Question: I have an application with many fragments, and am trying to go from one fragment to another when a button is clicked.
The part I'm having trouble with is 'startActivity(new Intent(HomeFragment.this, FindPeopleFragment.class));'
'''
package info.androidhive.slidingmenu;
import info.androidhive.slidingmenu.HomeFragment;
import android.app.Fragment;
import android.content.Intent;
import android.os.Bundle;
import android.view.LayoutInflater;
import android.view.View;
import android.view.ViewGroup;
import android.widget.ImageButton;
import android.widget.Toast;
public class HomeFragment extends Fragment {
public HomeFragment() {
}
ImageButton bSearchByLocation, bSearchByNumber;
@Override
public View onCreateView(LayoutInflater inflater, ViewGroup container,
Bundle savedInstanceState) {
super.onCreateView(inflater, container, savedInstanceState);
View InputFragmentView = inflater.inflate(R.layout.fragment_home,
container, false);
bSearchByNumber = ((ImageButton) InputFragmentView
.findViewById(R.id.bSearchByLocation));
bSearchByLocation = ((ImageButton) InputFragmentView
.findViewById(R.id.bSearchByNumber));
bSearchByLocation.setOnClickListener(new View.OnClickListener() {
@Override
public void onClick(View v) {
if (v.getId() == R.id.bSearchByNumber) {
Toast.makeText(getActivity(), "1", Toast.LENGTH_SHORT)
.show();
startActivity(new Intent(HomeFragment.this, FindPeopleFragment.class));
}
}
});
bSearchByNumber.setOnClickListener(new View.OnClickListener() {
@Override
public void onClick(View v) {
if (v.getId() == R.id.bSearchByLocation) {
Toast.makeText(getActivity(), "2", Toast.LENGTH_SHORT)
.show();
}
}
});
return InputFragmentView;
}
}
'''
after i do the solution the code look like this :
'''
package info.androidhive.slidingmenu;
import info.androidhive.slidingmenu.HomeFragment;
import android.app.Fragment;
import android.content.Intent;
import android.os.Bundle;
import android.view.LayoutInflater;
import android.view.View;
import android.view.ViewGroup;
import android.widget.Toast;
public class HomeFragment extends Fragment {
public HomeFragment() {
}
ImageButton bSearchByLocation, bSearchByNumber;
@Override
public View onCreateView(LayoutInflater inflater, ViewGroup container,
Bundle savedInstanceState) {
super.onCreateView(inflater, container, savedInstanceState);
View InputFragmentView = inflater.inflate(R.layout.fragment_home,
container, false);
bSearchByNumber = ((ImageButton) InputFragmentView
.findViewById(R.id.bSearchByLocation));
bSearchByLocation = ((ImageButton) InputFragmentView
.findViewById(R.id.bSearchByNumber));
bSearchByLocation.setOnClickListener(new View.OnClickListener() {
@Override
public void onClick(View v) {
if (v.getId() == R.id.bSearchByNumber) {
Toast.makeText(getActivity(), "1", Toast.LENGTH_SHORT)
.show();
startActivity(new Intent(getActivity(), FindPeopleFragment.class));
}
}
});
bSearchByNumber.setOnClickListener(new View.OnClickListener() {
@Override
public void onClick(View v) {
if (v.getId() == R.id.bSearchByLocation) {
Toast.makeText(getActivity(), "2", Toast.LENGTH_SHORT)
.show();
}
}
});
return InputFragmentView;
}
}
'''
but when i Run it , the application crash and closed.
this is my androidmanifest code :
'''
<?xml version="1.0" encoding="utf-8"?>
<manifest xmlns:android="http://schemas.android.com/apk/res/android"
package="info.androidhive.slidingmenu"
android:versionCode="1"
android:versionName="1.0" >
<uses-sdk
android:minSdkVersion="11"
android:targetSdkVersion="17" />
<application
android:allowBackup="true"
android:icon="@drawable/ic_launcher"
android:label="@string/app_name"
android:theme="@style/AppTheme" >
<activity
android:name="info.androidhive.slidingmenu.MainActivity"
android:label="@string/app_name" >
<intent-filter>
<action android:name="android.intent.action.MAIN" />
<category android:name="android.intent.category.LAUNCHER" />
</intent-filter>
</activity>
<activity android:name="info.androidhive.slidingmenu.FindPeopleFragment"></activity>
</application>
</manifest>
'''
and this is my logchat:

by the way .... i use this surce code and work on it :
<URL>
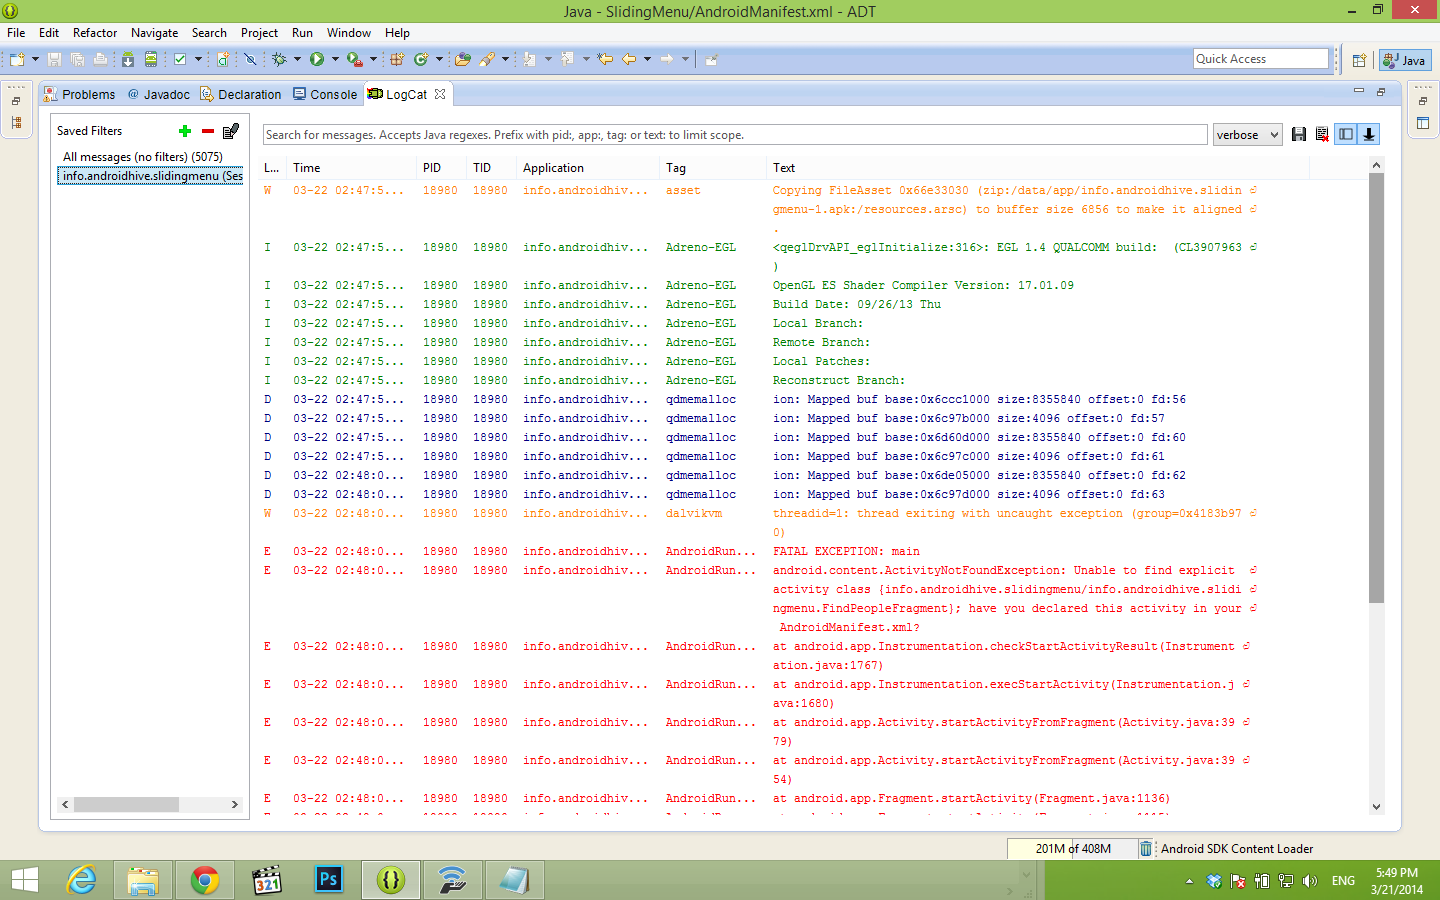
Answer: In 'Fragment', you should get the hosting activity (the context) as 'getActivity()'. Try this instead:
'''
startActivity(new Intent(getActivity(), FindPeopleFragment.class));
'''
Declare the 'FindPeopleFragment' class in your manifest:
'''
<activity
android:name="com.packagename.FindPeopleFragment" />
'''
All 'Activities' (not 'Fragment') must to be declare in your manifest file.
Also, check if 'FindPeopleFragment' extends 'Activity' or 'FragmentActivity'. If this extends 'Fragment', don't do an 'Intent'. You must to make a 'FragmentTransaction' to replace (or add above) your old Fragment (HomeFragment).
---
You are wrong in the way to achieve this. You try to start a new 'Activity' which, in your case, is a 'Fragment' and . To achieve this, you can:
'''
// call a method when click event
((MyFragmentActivity) getActivity()).replaceFragments();
'''
Then, inside your 'FragmentActivity', set the method as:
'''
// replace the fragment container with this method
public void replaceFragments() {
Fragment newFragment = new FindPeopleFragment();
FragmentTransaction transaction = getFragmentManager().beginTransaction();
transaction.replace(R.id.fragment_container, newFragment);
transaction.commit();
}
'''
---
As said in comment and also in <URL>, my answer above is a solution but not the right one. To have , you need to declare a 'Callback interface' and associate the 'Fragment' with any 'Activity'.
First declare an interface and attach it to your activity in your fragment:
'''
OnFragSelected mCallback;
public interface OnFragSelected {
public void OnFragSelected(int id);
}
@Override
public void onAttach(Activity activity) {
super.onAttach(activity);
try {
mCallback = (OnFragSelected) activity;
} catch (ClassCastException e) {
throw new ClassCastException(activity.toString()+" must implement OnFragSelected interface..");
}
}
'''
Then call this in your on click event:
'''
@Override
public void onClick(View v) {
mCallback.OnFragSelected(800);
}
'''
Finally, in your fragment activity:
'''
... implements HomeFragment.OnFragSelected {
Fragment newFragment;
@Override
public void OnFragSelected(int id) {
// example: id = 800
// ...
newFragment = new FindPeopleFragment();
FragmentTransaction transaction = getFragmentManager().beginTransaction();
transaction.replace(R.id.fragment_container, newFragment);
transaction.commit();
}
}
'''
This way . This is important because . Also, if you 'RuntimeException'
This question and these answers about <URL> might you to figure it out.